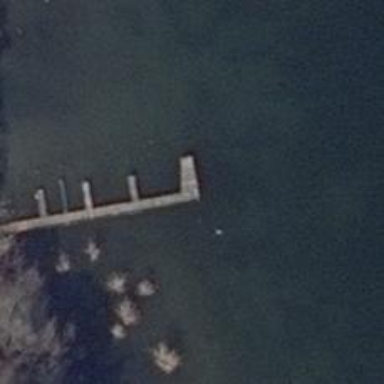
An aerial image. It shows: Man-made pier.